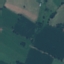
Land use / land cover class: Pasture